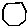
Label: hexagon